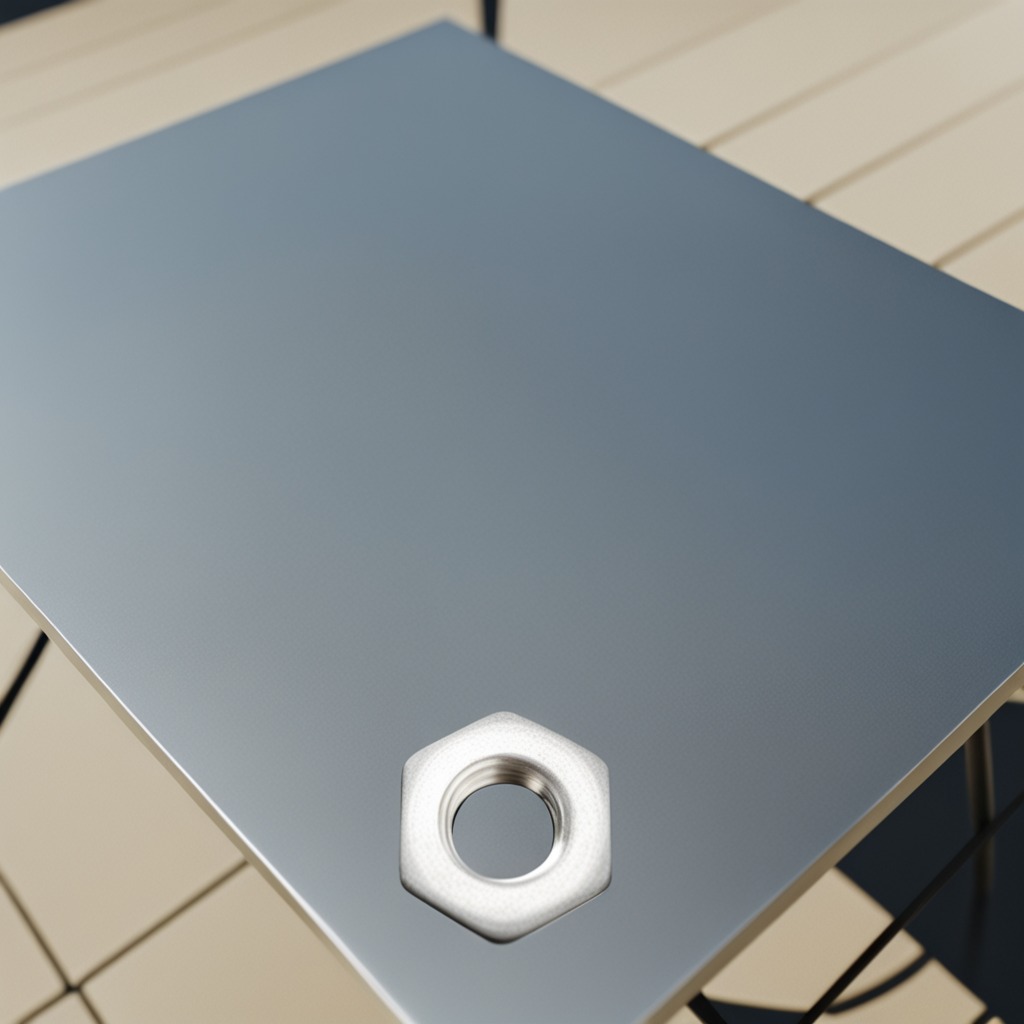
A metal nut is lying on a textured surface.